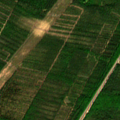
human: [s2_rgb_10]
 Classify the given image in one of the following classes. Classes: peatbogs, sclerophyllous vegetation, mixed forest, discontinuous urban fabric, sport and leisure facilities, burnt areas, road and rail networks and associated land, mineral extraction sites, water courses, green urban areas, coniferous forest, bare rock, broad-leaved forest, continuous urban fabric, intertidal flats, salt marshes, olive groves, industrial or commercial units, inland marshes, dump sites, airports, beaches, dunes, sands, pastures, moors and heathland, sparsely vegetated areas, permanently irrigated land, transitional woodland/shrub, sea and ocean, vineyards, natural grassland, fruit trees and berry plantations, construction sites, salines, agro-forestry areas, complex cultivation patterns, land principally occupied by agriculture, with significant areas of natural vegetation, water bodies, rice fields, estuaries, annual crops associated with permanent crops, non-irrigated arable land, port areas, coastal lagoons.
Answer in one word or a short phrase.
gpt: coniferous forest, mixed forest, transitional woodland/shrub